Aerial crown-view tile of a tropical tree (Barro Colorado Island, Panama), acquired 20250715:
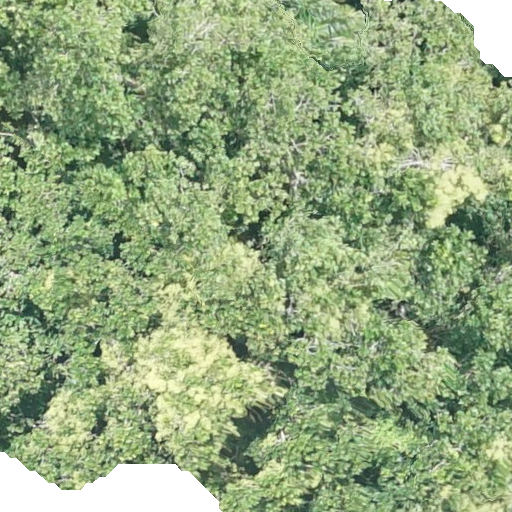
Species: Anacardium excelsum
GBIF accepted scientific name: Anacardium excelsum
Crown area: 591.276 m²